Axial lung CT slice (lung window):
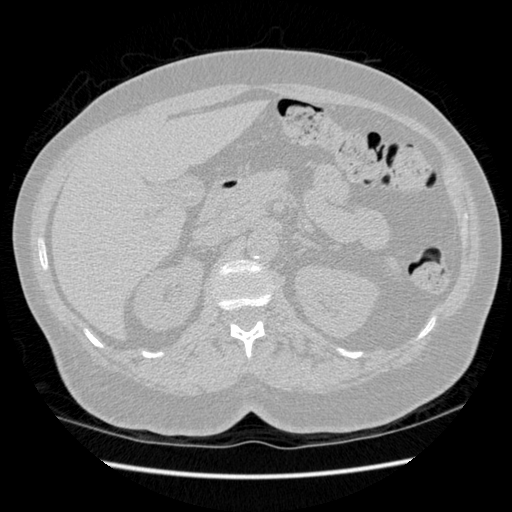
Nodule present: no